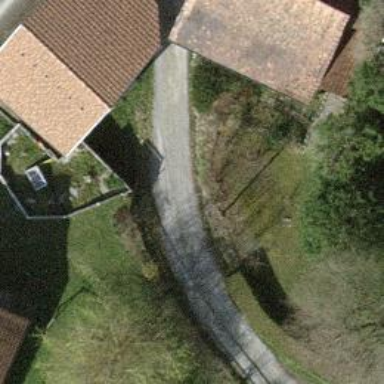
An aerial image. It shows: Compacted driveway used as service road.